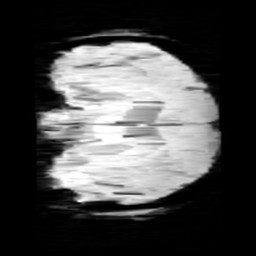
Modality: minIP
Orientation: coronal
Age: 11
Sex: male
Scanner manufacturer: siemens
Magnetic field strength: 3 T
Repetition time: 0.027 s
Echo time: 0.02 s